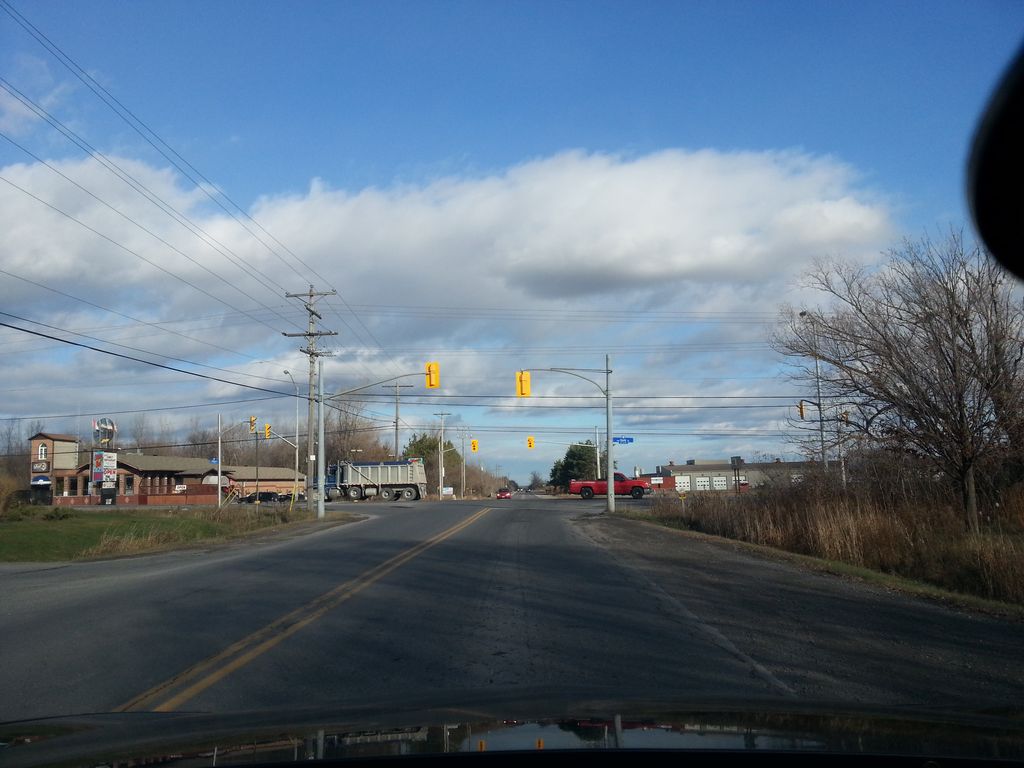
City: ottawa-gatineau